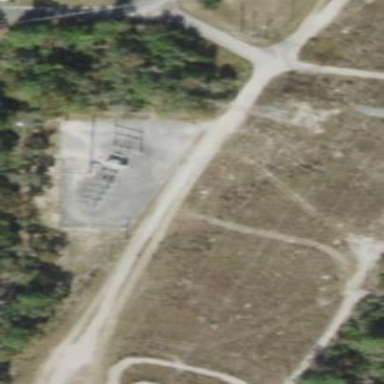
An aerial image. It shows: Distribution substation surrounded by fence.